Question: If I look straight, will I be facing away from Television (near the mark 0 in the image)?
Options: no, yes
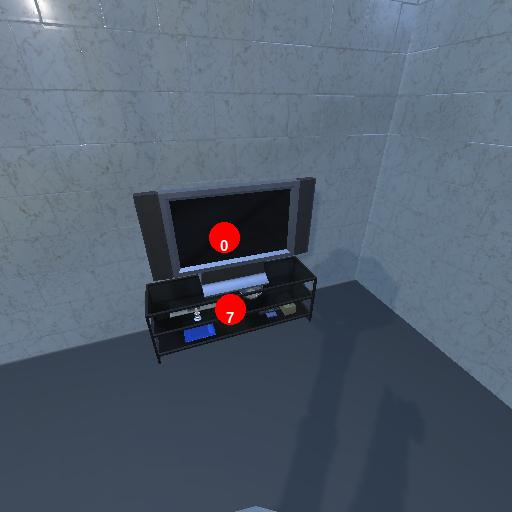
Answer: no